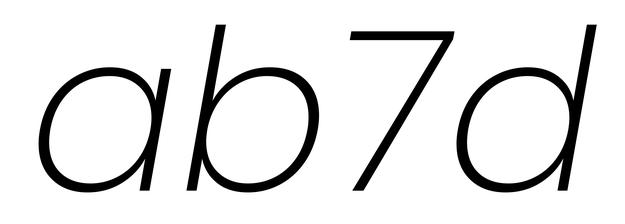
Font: Poppins-ExtraLightItalic